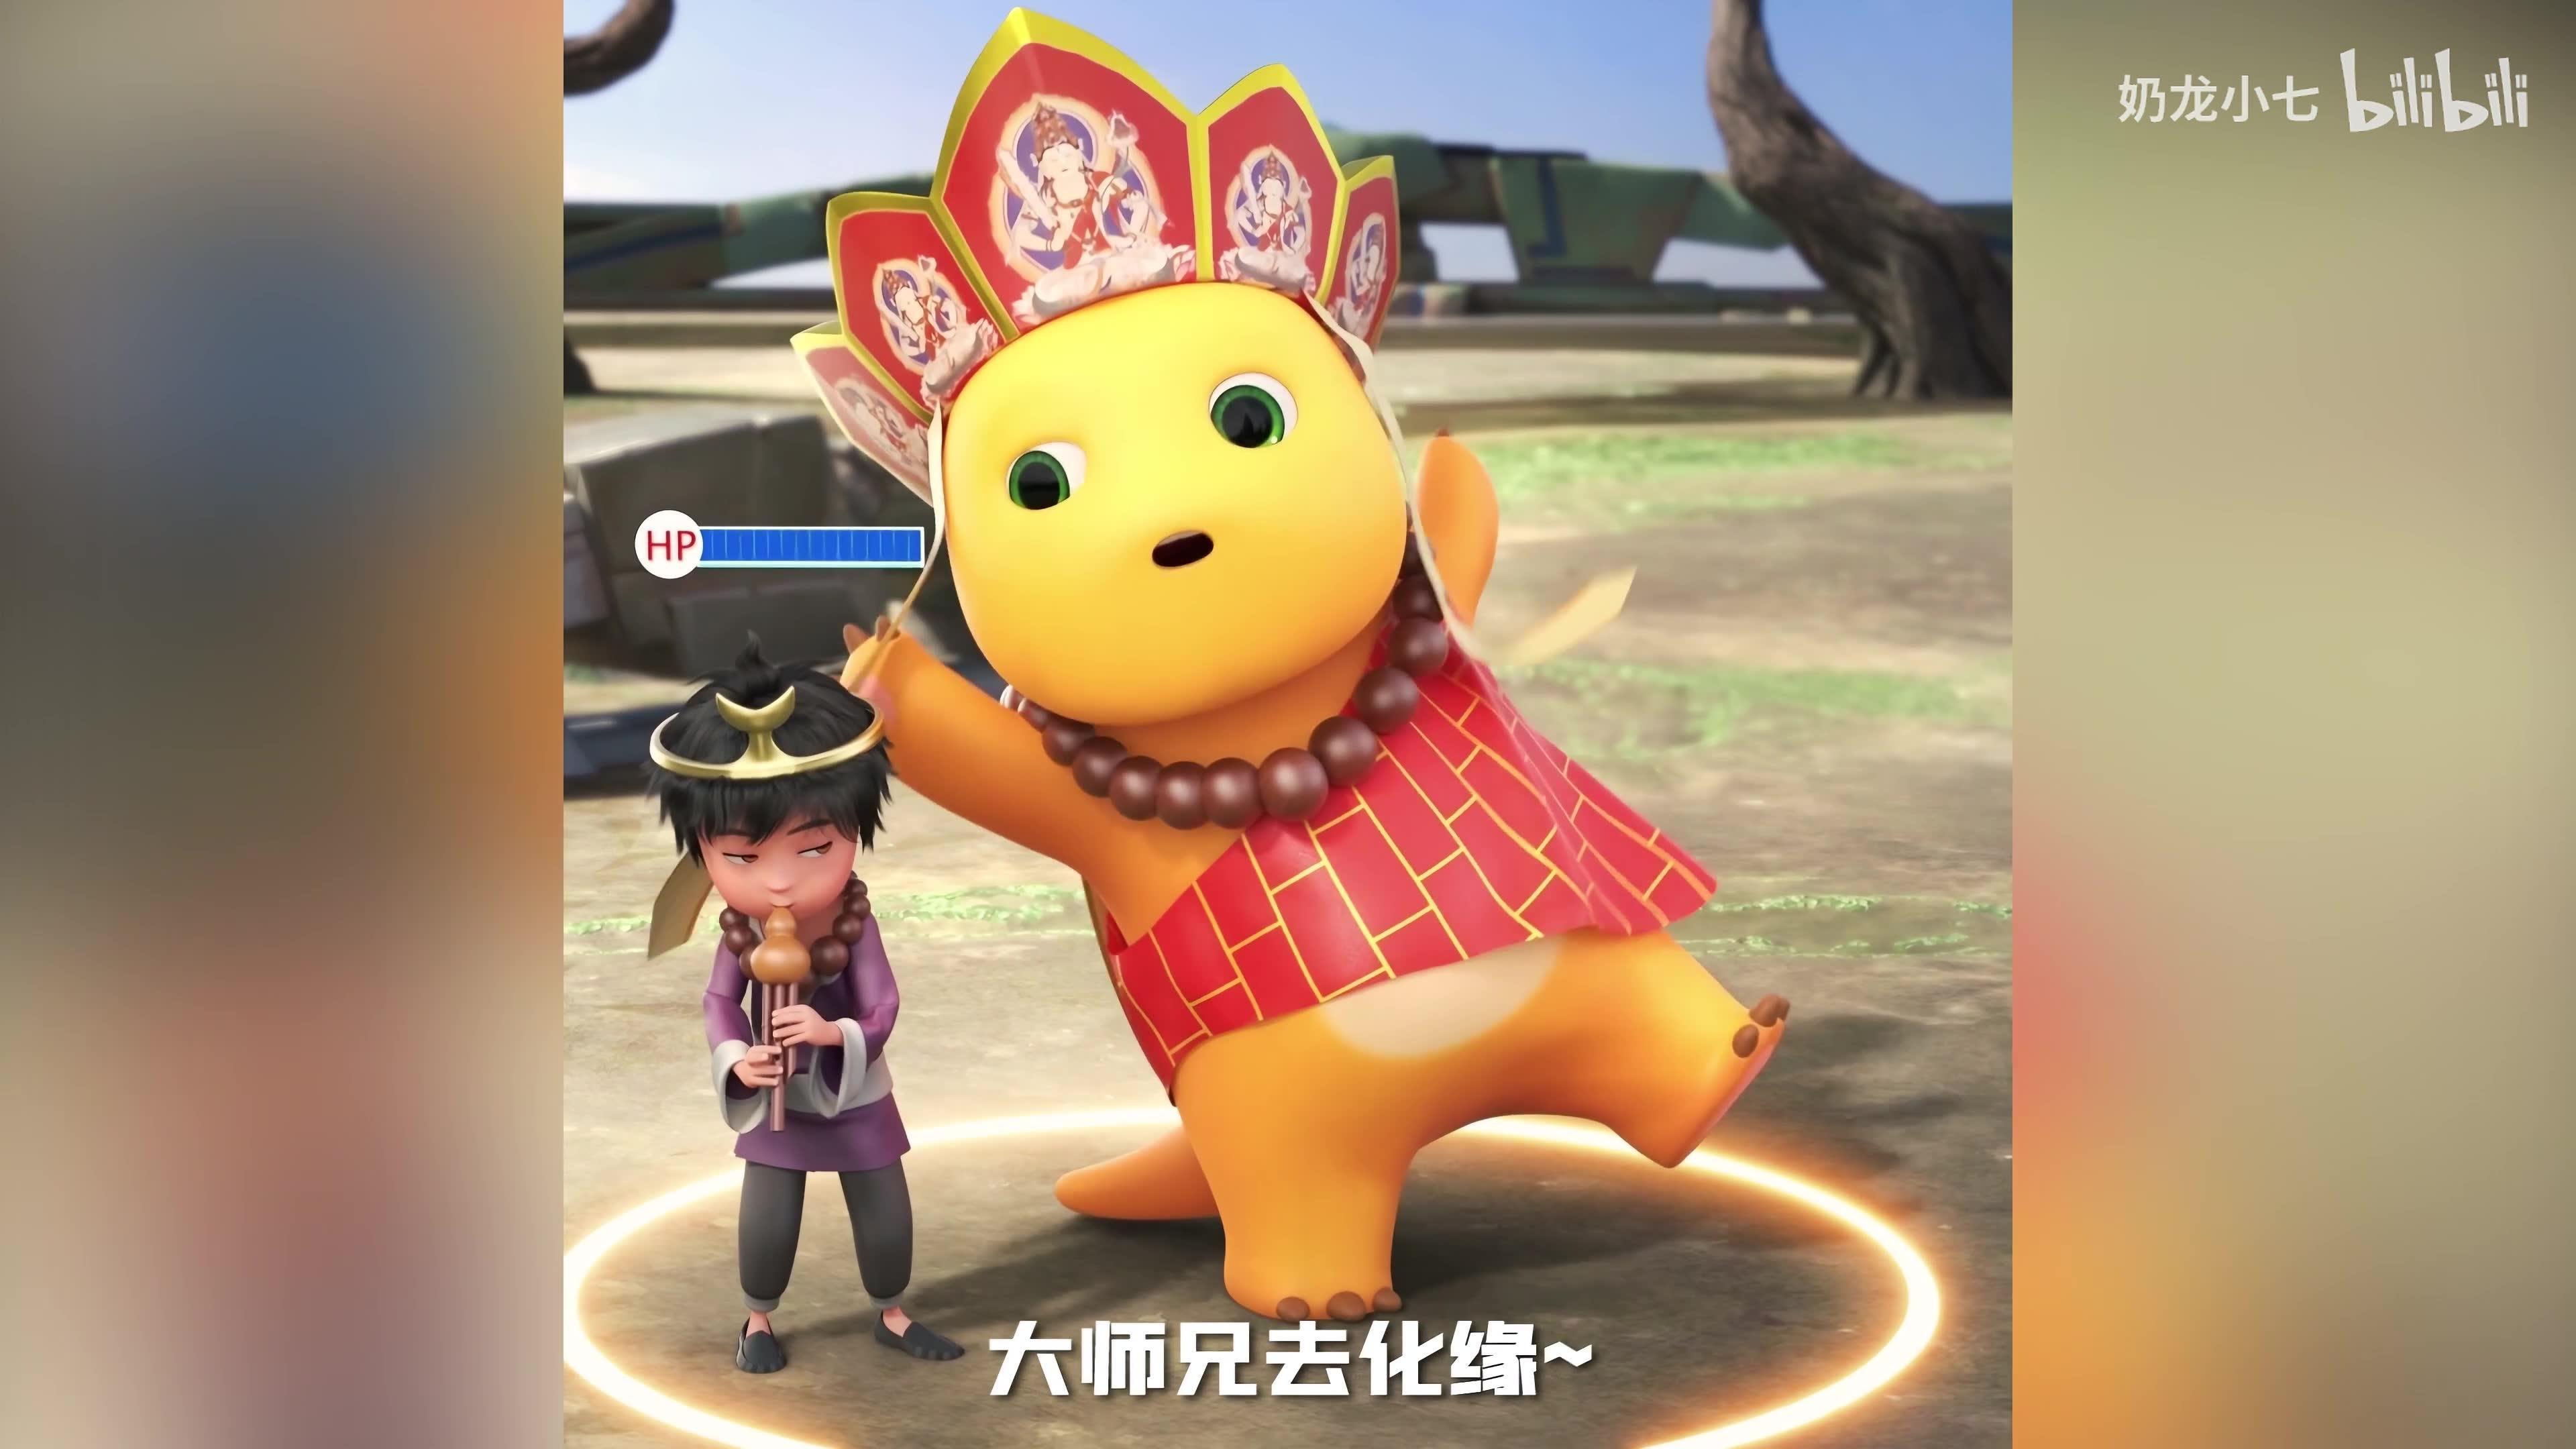
Label: nailong